Field crop: maize
Growth stage: 2
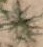
Species: salsola